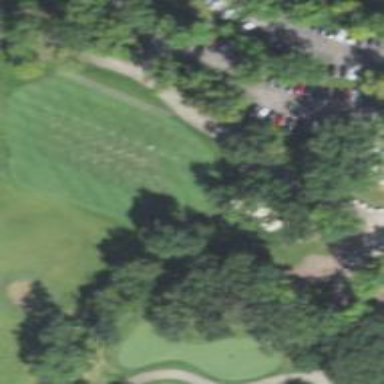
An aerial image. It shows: Beautifully manicured golf tee on finely mown grass.